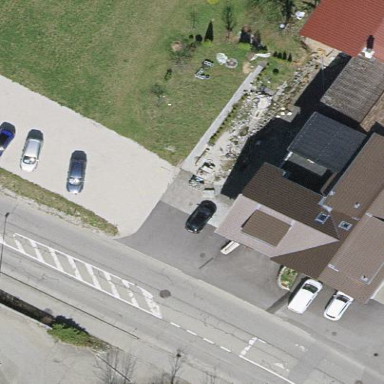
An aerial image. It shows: Building with gabled roof colored brown.